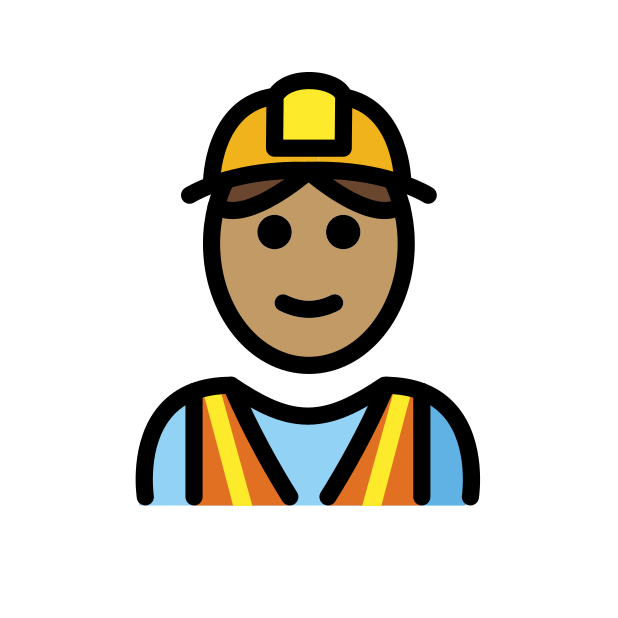
construction worker: medium skin tone